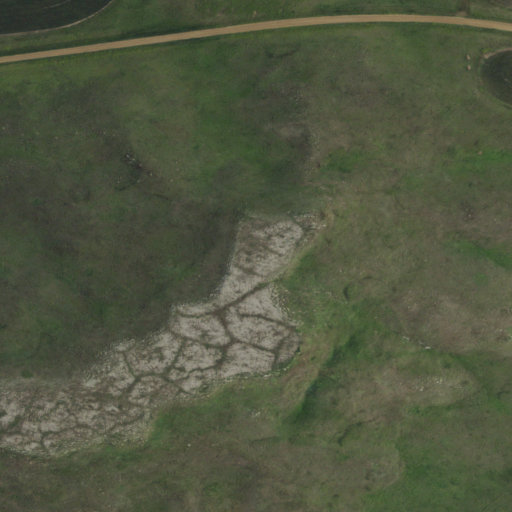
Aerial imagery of mountain in North Dakota named Cow Butte containing shrub, grassland, open development, low intensity development, cultivated crops, and medium intensity development